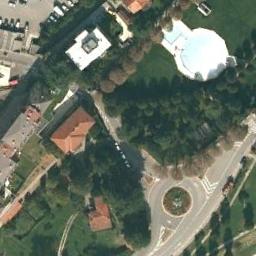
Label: roundabout